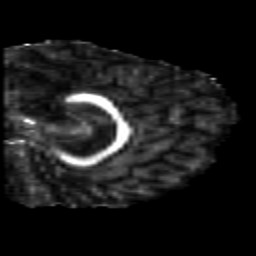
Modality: FA
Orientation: sagittal
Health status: healthy
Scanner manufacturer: siemens
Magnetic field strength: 3 T
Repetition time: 10 s
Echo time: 0.092 s